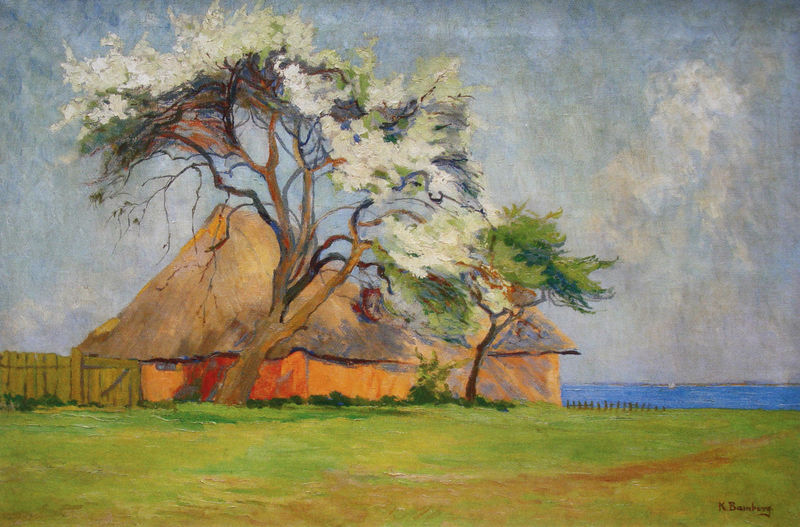
Titel: Schafstall auf Hiddensee mit Birnbaum
Künstler: Katharina Bamberg
Standort: Stralsund
Institution: Kulturhistorisches Museum Stralsund
Schlagwörter: baum, blau, blätter, gemälde, himmel, meer, schatten, wasser, wolken, bäume, gelb, grün, landschaft, ocker, äste, braun, fenster, weiss, blüte, blüten, dach, gras, haus, rasen, rot, weg, wiese, wolke, zaun, signatur, öl, horizont, stamm, strauch, zweige, busch, hütte, pfad, trampelpfad, pflanzen, rund, schrift, afrika, dächer, hütten, latten, schlot, sigantur, duktus, bretter, gewächs, frühling, tor, blühen, strohdach, text, punkt, sonnenschein, kletterpflanze, handschrift, bretterzaun, zeltdach, pfalnze, reet, ried, rietdach, blühte, scahtten, bamberg, eingeborene, reetdächer, strohdächer, baum in blühte, rundhütte, rundhütten, sdtrohdach, unterschreft